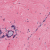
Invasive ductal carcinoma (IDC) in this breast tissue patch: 0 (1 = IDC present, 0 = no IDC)